Question:
There is an object on an area with dimension 'M*M' unit cells. The coverage rate 'C=1/M * Sum(i=1 to M J(i))' where 'J(i)=1' when the cell 'i' is covered and '0' otherwise. This is a color scale map representing the visit of the cells vs the times of visiting by the object. So, the legend shows that there are cells which have been visited from 0 to 8 times in 'N' number of iterations. Can anyone tell me how this color representation can be coded? What and how this can be generated?
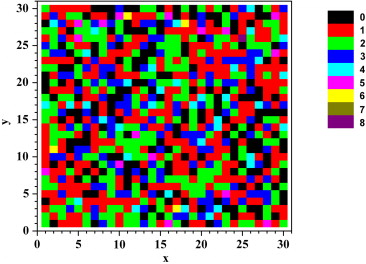
Answer: Use <URL>. You need a matrix of X values and Y values, and the corresponding matrix of Z values.
For example:
'''
% generate some x,y
[x,y]=meshgrid(1:10,1:10);
% generate some z values: random numbers from 0 to 8
z = randi([0 8],size(x));
% plot
imagesc(x,y,z)
'''
How you determine your x, y, z ... well, you'd have to provide more information.